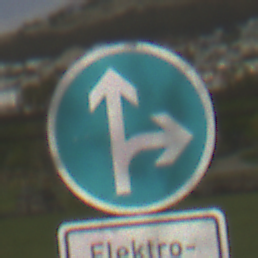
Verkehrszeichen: VorgeschriebeneFahrtrichtungGeradeausOderRechts
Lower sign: BesondereFahrzeugeUndTransportgueter11
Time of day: MorningAfternoon
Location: Outdoor (Suburban)
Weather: PartlyCloudy
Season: NotSpecified
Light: Natural